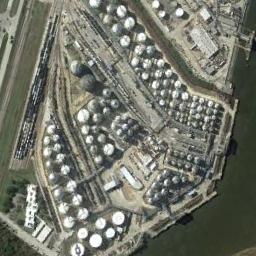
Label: storage_tank